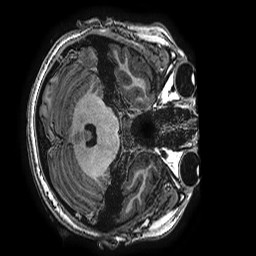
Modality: T1w
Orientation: axial
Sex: female
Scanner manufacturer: ge
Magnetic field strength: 3 T
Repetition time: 0.007644 s
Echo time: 0.003468 s